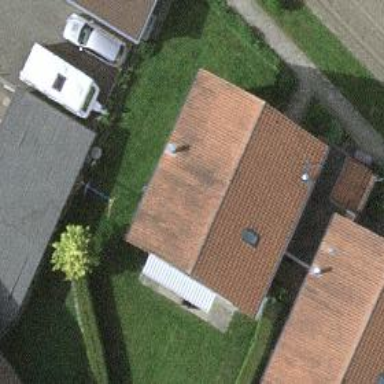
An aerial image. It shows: Residential building.